Question: I am trying to make a quick graph to show the means of a few groups. My 'y axis' ranges from '-2' to '+2'. Two of my groups have a mean of zero, therefore nothing shows up on the graph. Is there a good way to depict the two means at zero? Zero is a meaningful number. I was thinking like a small pink bar or blue bar.
Any suggestions? Sorry in advance for the messy code!
'''
conseq_summary_table=structure(list(age_group = c("4", "4", "5", "5", "adult", "adult"),
condition_motive = c("bad", "good", "bad", "good", "bad", "good"),
group_conseq_mean = c(0, 0.<PHONE>, 0.<PHONE>,
-0.0333333333333, -0.710526315789, 0),
conseq_sd = c(0.577350269189, 0.722797272709,
0.549891764241,0.611399643285, 0.450795268685, 0)),
row.names = c(NA, -6L),
class = c("grouped_df", "tbl_df", "tbl", "data.frame"),
groups = structure(list(age_group = c("4", "5", "adult"),
.rows = list(1:2, 3:4, 5:6)), row.names = c(NA, -3L),
class = c("tbl_df", "tbl", "data.frame"), .drop = TRUE))
'''
Here is my current code:
'''
ggplot(conseq_summary_table, aes(age_group, conseq_mean )) +
geom_bar(aes(fill = condition_motive), stat = "identity", position = "dodge",
alpha = .7) +
labs(title = "Summary of conseq", x = "Age Group", y = "Average conseq" ) +
theme_minimal() +
scale_y_continuous(expand = c(0,0),
limits = c(-2,2)) +
geom_hline(yintercept=0)
'''

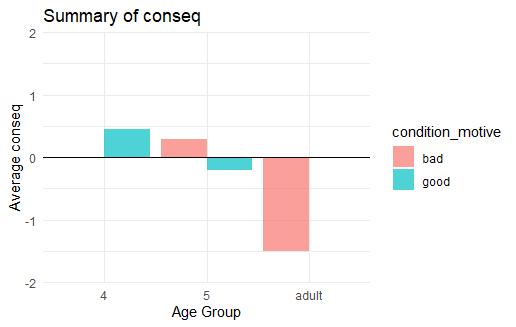
Answer: I know it's not really my remit, but may I allow myself some comments on your plot?
- - - - 'coord_...()'- <URL>
Below a suggestion how I would plot this based on the above comments:
'''
library(ggplot2)
conseq_summary_table <- structure(list(age_group = c("4", "4", "5", "5", "adult", "adult"), condition_motive = c("bad", "good", "bad", "good", "bad", "good"), group_conseq_mean = c(0, 0.<PHONE>, 0.<PHONE>, -0.0333333333333, -0.710526315789, 0), conseq_sd = c(0.577350269189, 0.722797272709, 0.549891764241,0.611399643285, 0.450795268685, 0)), row.names = c(NA, -6L), class = c("grouped_df", "tbl_df", "tbl", "data.frame"), groups = structure(list(age_group = c("4", "5", "adult"), .rows = list(1:2, 3:4, 5:6)), row.names = c(NA, -3L), class = c("tbl_df", "tbl", "data.frame"), .drop = TRUE))
ggplot(conseq_summary_table, aes(age_group, group_conseq_mean )) +
geom_hline(yintercept=0) +
geom_pointrange(aes(ymin= group_conseq_mean - conseq_sd,
ymax = group_conseq_mean + conseq_sd, color = condition_motive),
position = position_dodge(width = 1)) +
scale_color_brewer(palette = 'Set1') +
scale_y_continuous() +
facet_wrap(~ age_group, scales = 'free_x') # maybe try facetting by condition_motive instead
'''

<URL>